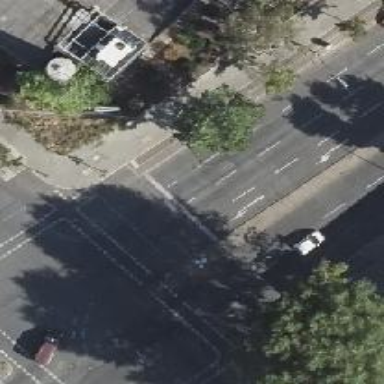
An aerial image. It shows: Road with traffic signals.